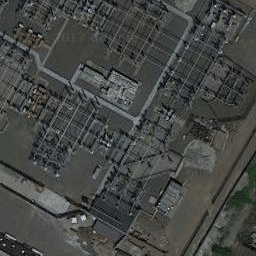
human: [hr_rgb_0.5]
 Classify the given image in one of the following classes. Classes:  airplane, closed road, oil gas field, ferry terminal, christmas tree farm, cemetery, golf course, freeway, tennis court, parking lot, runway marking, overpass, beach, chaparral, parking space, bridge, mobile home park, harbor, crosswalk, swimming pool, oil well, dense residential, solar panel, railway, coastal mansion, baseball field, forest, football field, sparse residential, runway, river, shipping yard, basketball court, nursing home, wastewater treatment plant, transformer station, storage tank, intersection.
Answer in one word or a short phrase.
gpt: transformer station